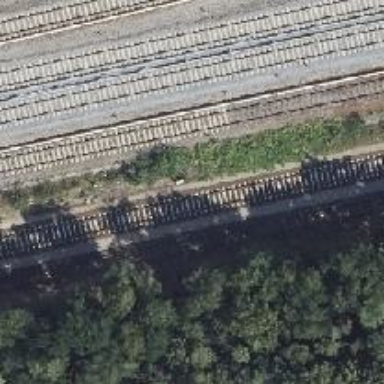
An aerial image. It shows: Railway track.